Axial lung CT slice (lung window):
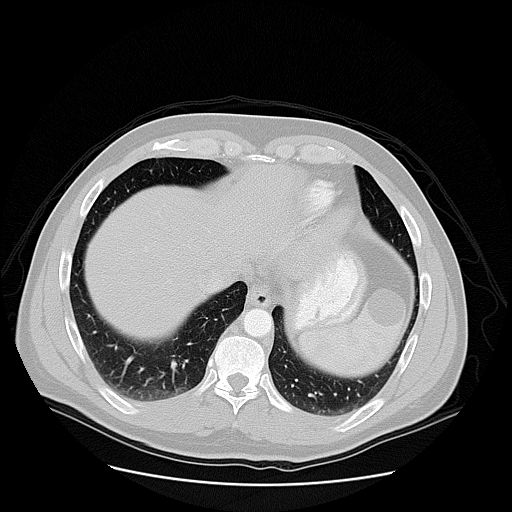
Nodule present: no